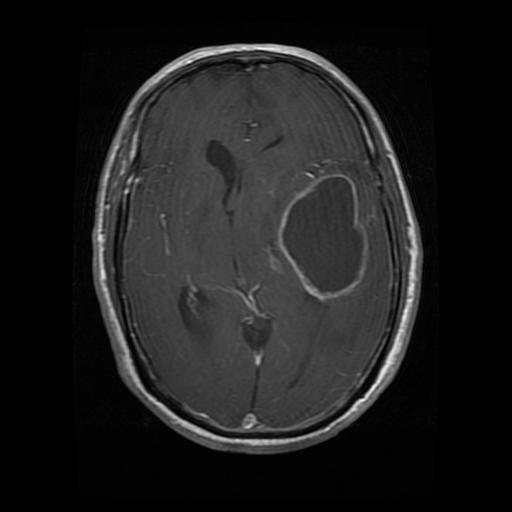
Label: glioma